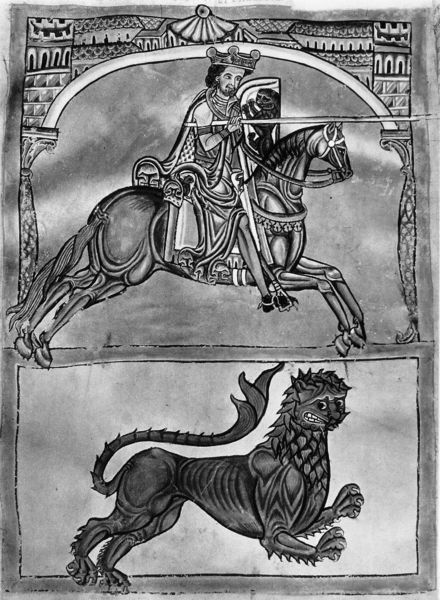
Titel: Tumbo A
Institution: Santiago de Compostela, Archivo de la Catedral
Schlagwörter: mann, umhang, aquarell, stadt, grau, zeichnung, bart, rahmen, mantel, krone, pferd, reiter, schuppen, reiten, sattel, schwanz, schweif, zaumzeug, zügel, bogen, könig, lanze, zinnen, schild, buch, burg, türme, schwarzweiss, schwert, krallen, ritter, rüstung, wappen, mittelalter, romanik, baldachin, löwe, muschel, siegel, drachen, mittelalterlich, drache, handschrift, umhnag, zelt, klauen, tiger, buchmalerei, streitross, mittealter, bestie, künig, königliche ritterspiele gegen den drachen, kröone